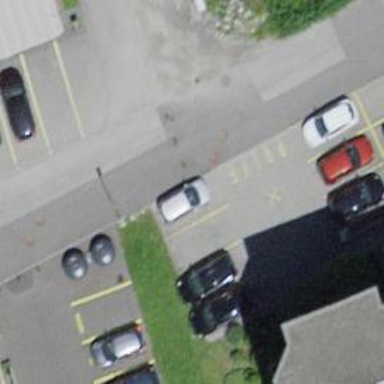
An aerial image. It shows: Bollard barrier.